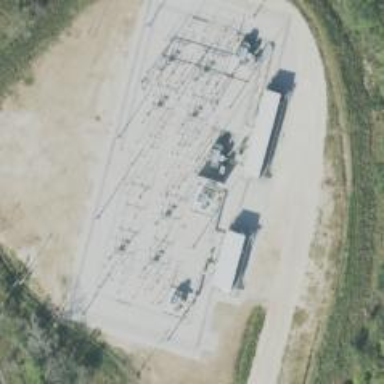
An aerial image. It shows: Switch used for power control.